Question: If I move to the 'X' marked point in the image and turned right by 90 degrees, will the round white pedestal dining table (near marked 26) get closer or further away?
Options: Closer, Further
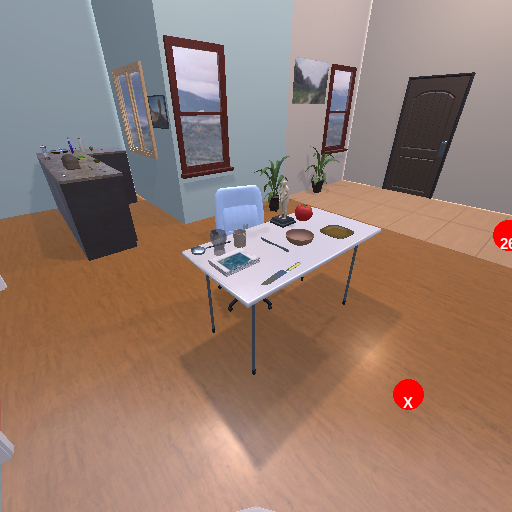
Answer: Closer